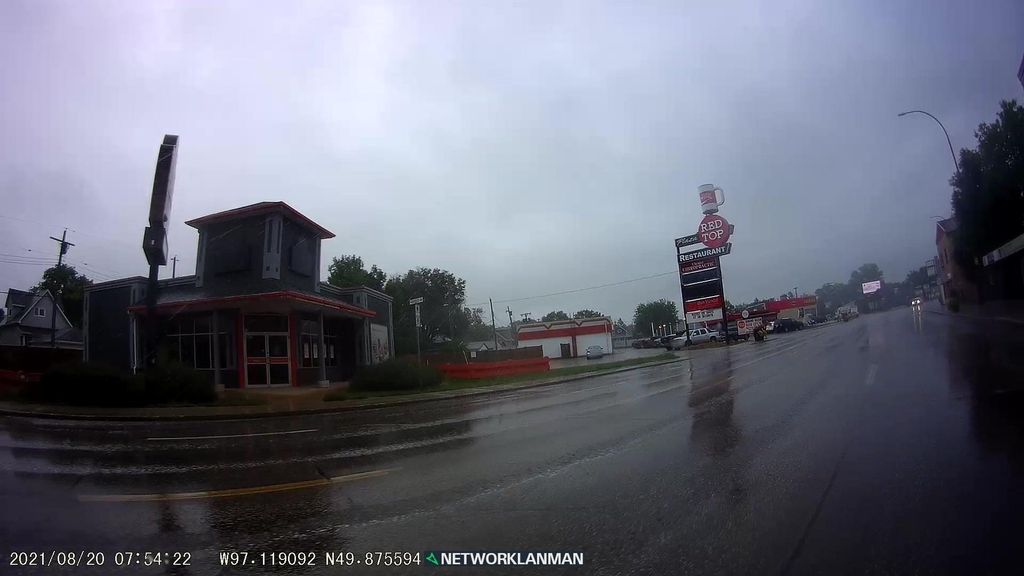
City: winnipeg